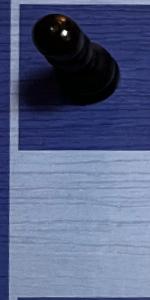
Label: Empty